Field crop: maize
Growth stage: 2
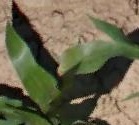
Species: maize